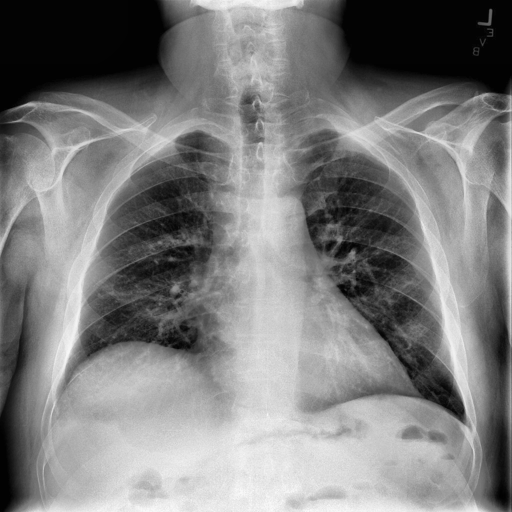
Finding: NORMAL